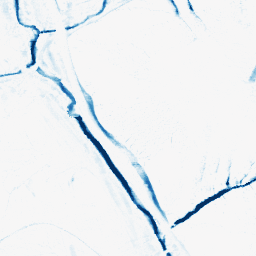
Category: morphological
Decomposition family: morphological_ellipse
Decomposition parameters: operation: closing
width: 5
height: 10
Upsampling method: regularized
Upsampling parameters: scale: 4
lambda_reg: 0.01
Upsampling scale: 4